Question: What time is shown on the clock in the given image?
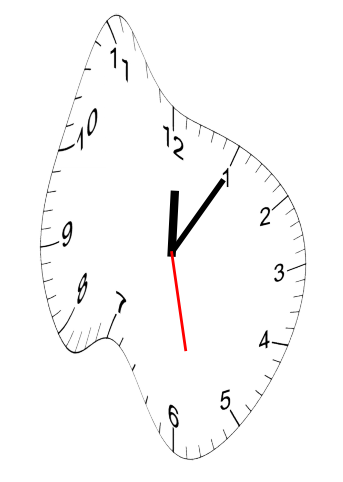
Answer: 12:05:28